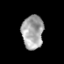
Tissue: prostate
Cell type: Myeloid cells
Senescence score: 0.3129
Nuclear area (px): 711
Mean DAPI intensity: 165.298